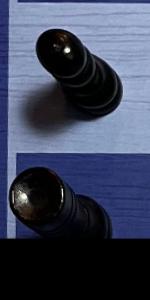
Label: Rook_Black